Question: If I run SQL in TOAD 11.0.0.116, and run it as a Script, it displays the output in the "Script Output" tab as raw text.
However, the display wraps after about 62 characters as you can see here:

I have messed about with setting the pagesize variable, to 0, and 200 and 2000 etc. but nothing makes any difference. Does anyone know if it is possible to prevent the text wrapping like this?
Thanks
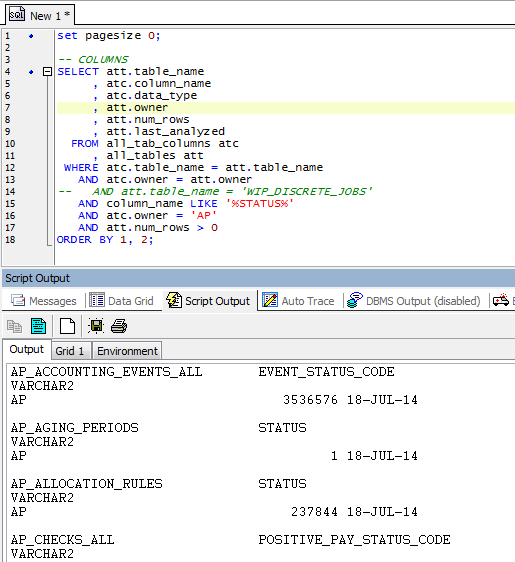
Answer: Try using the 'set linesize' command. I have here the Toad version 9.5 and it works:
'''
set linesize 500;
'''
instead of 'set pagesize'